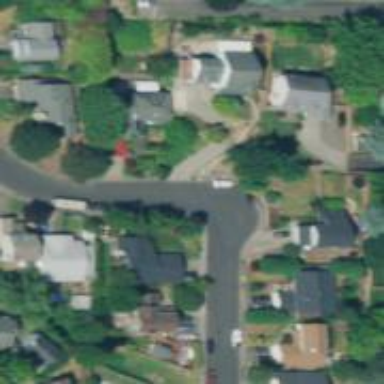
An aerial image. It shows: Residential area consisting of single-family homes.